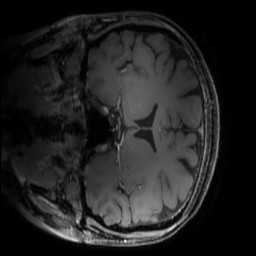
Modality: MP2RAGE
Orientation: coronal
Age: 20
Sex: female
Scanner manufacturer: siemens
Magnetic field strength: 6.98 T
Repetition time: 6 s
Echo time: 0.00283 s